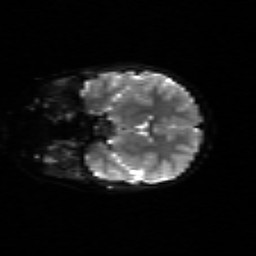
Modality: sbref
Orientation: coronal
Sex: male
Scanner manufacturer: siemens
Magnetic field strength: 3 T
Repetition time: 5 s
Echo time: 0.071 s